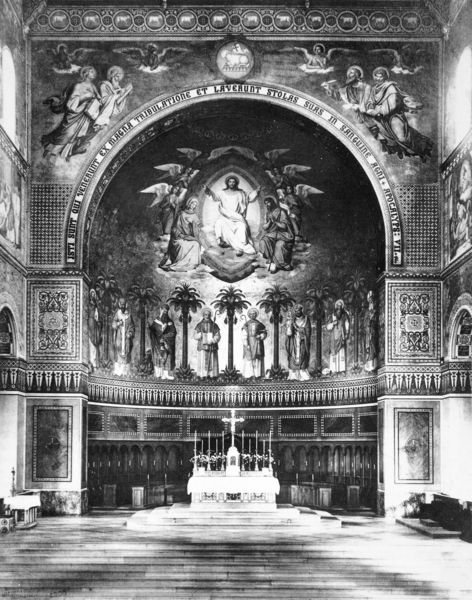
Titel: St. Bonifaz, Triumphbogen und Apsis
Künstler: Georg Friedrich Ziebland
Standort: München
Institution: St. Bonifaz
Schlagwörter: baum, dunkel, flügel, gemälde, gott, bäume, fenster, licht, raum, schwarz, stühle, tisch, weiss, zeichnung, malerei, muster, architektur, johannes, mensch, bild, innenraum, kirche, wole, gewand, gold, innen, pflanzen, renaissance, kreis, rund, engel, schrift, bogen, italien, schriftzug, rundbogen, treppe, treppen, dekoration, gestühl, wandmalerei, kerze, kerzen, palme, stufen, foto, fotografie, photographie, nische, lamm, kreuz, religion, groß, schwarzweiss, mosaik, beten, altar, bänke, rom, kalotte, christus, jesus, christlich, altarraum, apsis, fresken, segen, chor, kapelle, kruzifix, erscheinung, palmen, heilige, fresko, jünger, bemalung, maria, aureole, christi, erlöser, basilika, fensterlos, geist, sizilien, romanisch, latein, halbkuppel, absiss, chorgestühl, christ, mandorla, apostel, glorie, byzanz, schrfit, ravenna, alta, pantokrator, mandola, neobyzantinisch, chirstus, maiestas domini, schwarzweißa, alterbogen, kraum